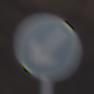
Verkehrszeichen: VorgeschriebeneVorbeifahrtLinks
Umgebung: Outdoor, Suburban
Tageszeit: SunriseSunset
Wetter: PartlyCloudy
Licht: Natural
Jahreszeit: NotSpecified
Kontrast: LowContrast